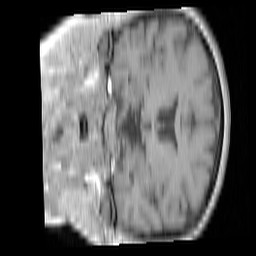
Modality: T1w
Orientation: coronal
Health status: ill
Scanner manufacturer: siemens
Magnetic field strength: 3 T
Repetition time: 0.4 s
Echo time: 0.00272 s